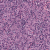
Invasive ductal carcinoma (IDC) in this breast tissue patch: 1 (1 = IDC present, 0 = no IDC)